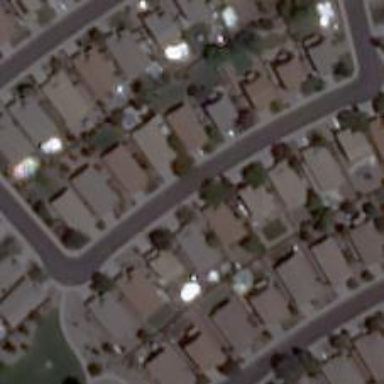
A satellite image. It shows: Residential road.